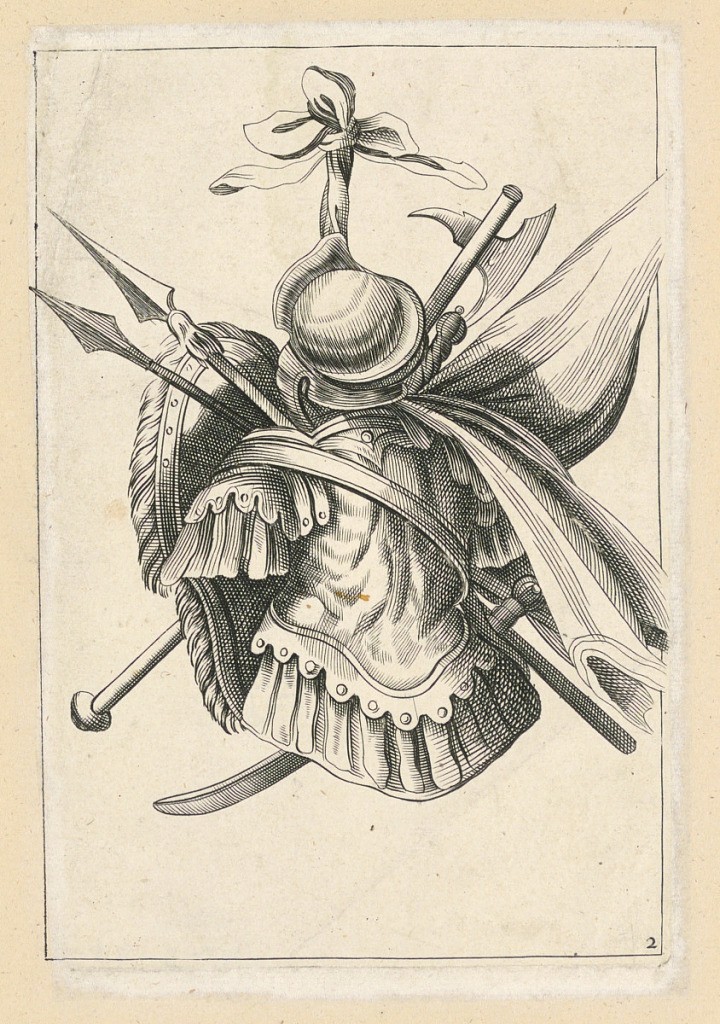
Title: Plate 2 from a Set of Trophies of Weapons
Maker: Johann Ulrich Stapff, German, active 17th century
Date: ca. 1665
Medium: Engraving on paper
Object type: Print
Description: The numbers are in the right bottom corners. Framing line.